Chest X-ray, PA view. Patient: 23 years old, sex M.
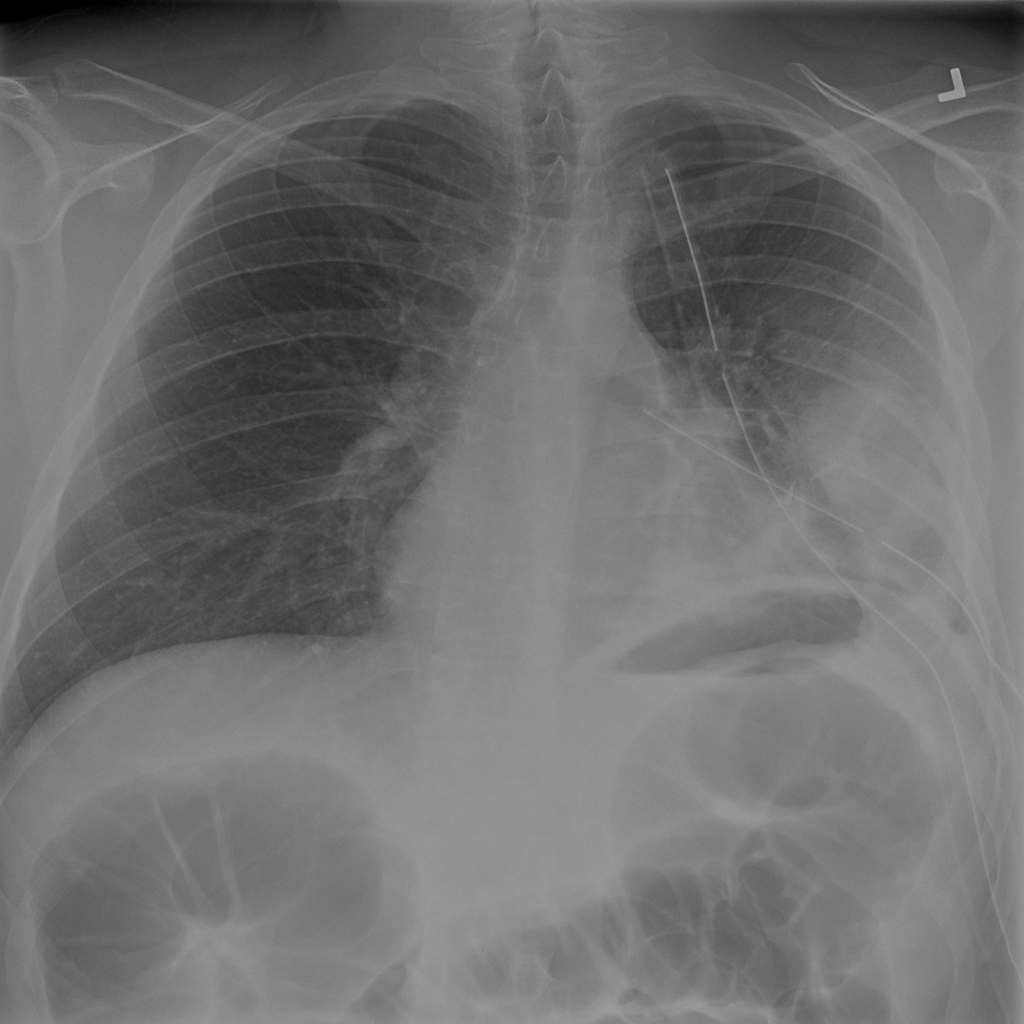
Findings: Atelectasis, Consolidation